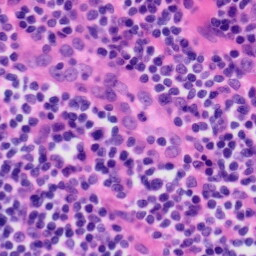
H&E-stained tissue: Tonsil